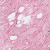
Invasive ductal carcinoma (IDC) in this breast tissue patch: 0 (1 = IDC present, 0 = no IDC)